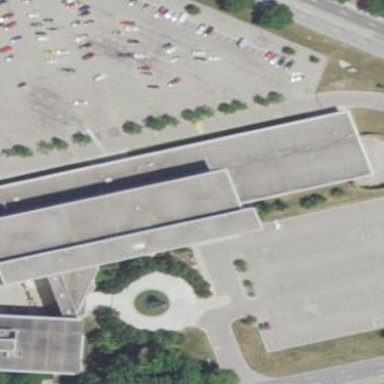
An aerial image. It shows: Office building.